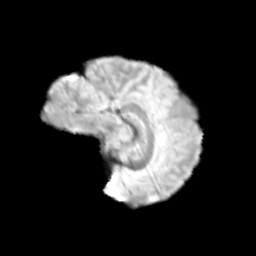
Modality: T2w
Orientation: sagittal
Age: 10
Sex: female
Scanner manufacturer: siemens
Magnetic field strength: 3 T
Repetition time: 3.8 s
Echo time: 0.07 s